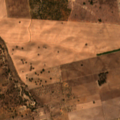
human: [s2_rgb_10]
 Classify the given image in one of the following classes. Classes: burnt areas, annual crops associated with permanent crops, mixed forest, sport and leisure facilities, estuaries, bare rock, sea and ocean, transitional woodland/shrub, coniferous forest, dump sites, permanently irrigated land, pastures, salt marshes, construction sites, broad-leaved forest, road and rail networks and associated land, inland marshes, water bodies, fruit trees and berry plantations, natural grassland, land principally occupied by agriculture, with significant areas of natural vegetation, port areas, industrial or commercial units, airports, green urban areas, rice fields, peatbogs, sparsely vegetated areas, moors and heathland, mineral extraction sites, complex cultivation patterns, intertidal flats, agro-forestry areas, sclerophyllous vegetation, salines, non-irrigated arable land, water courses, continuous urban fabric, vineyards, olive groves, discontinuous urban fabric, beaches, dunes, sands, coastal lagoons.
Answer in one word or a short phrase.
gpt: non-irrigated arable land, annual crops associated with permanent crops, transitional woodland/shrub